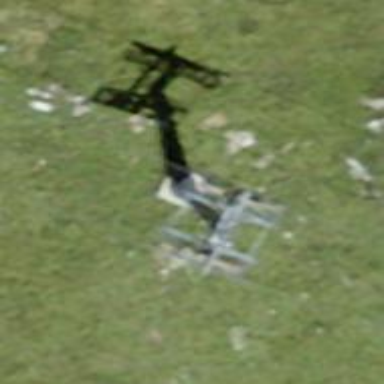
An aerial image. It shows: Pylon for aerialway.